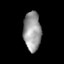
Tissue: lung
Cell type: Endothelial cells
Senescence score: 0.6438
Nuclear area (px): 674
Mean DAPI intensity: 153.165